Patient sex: M
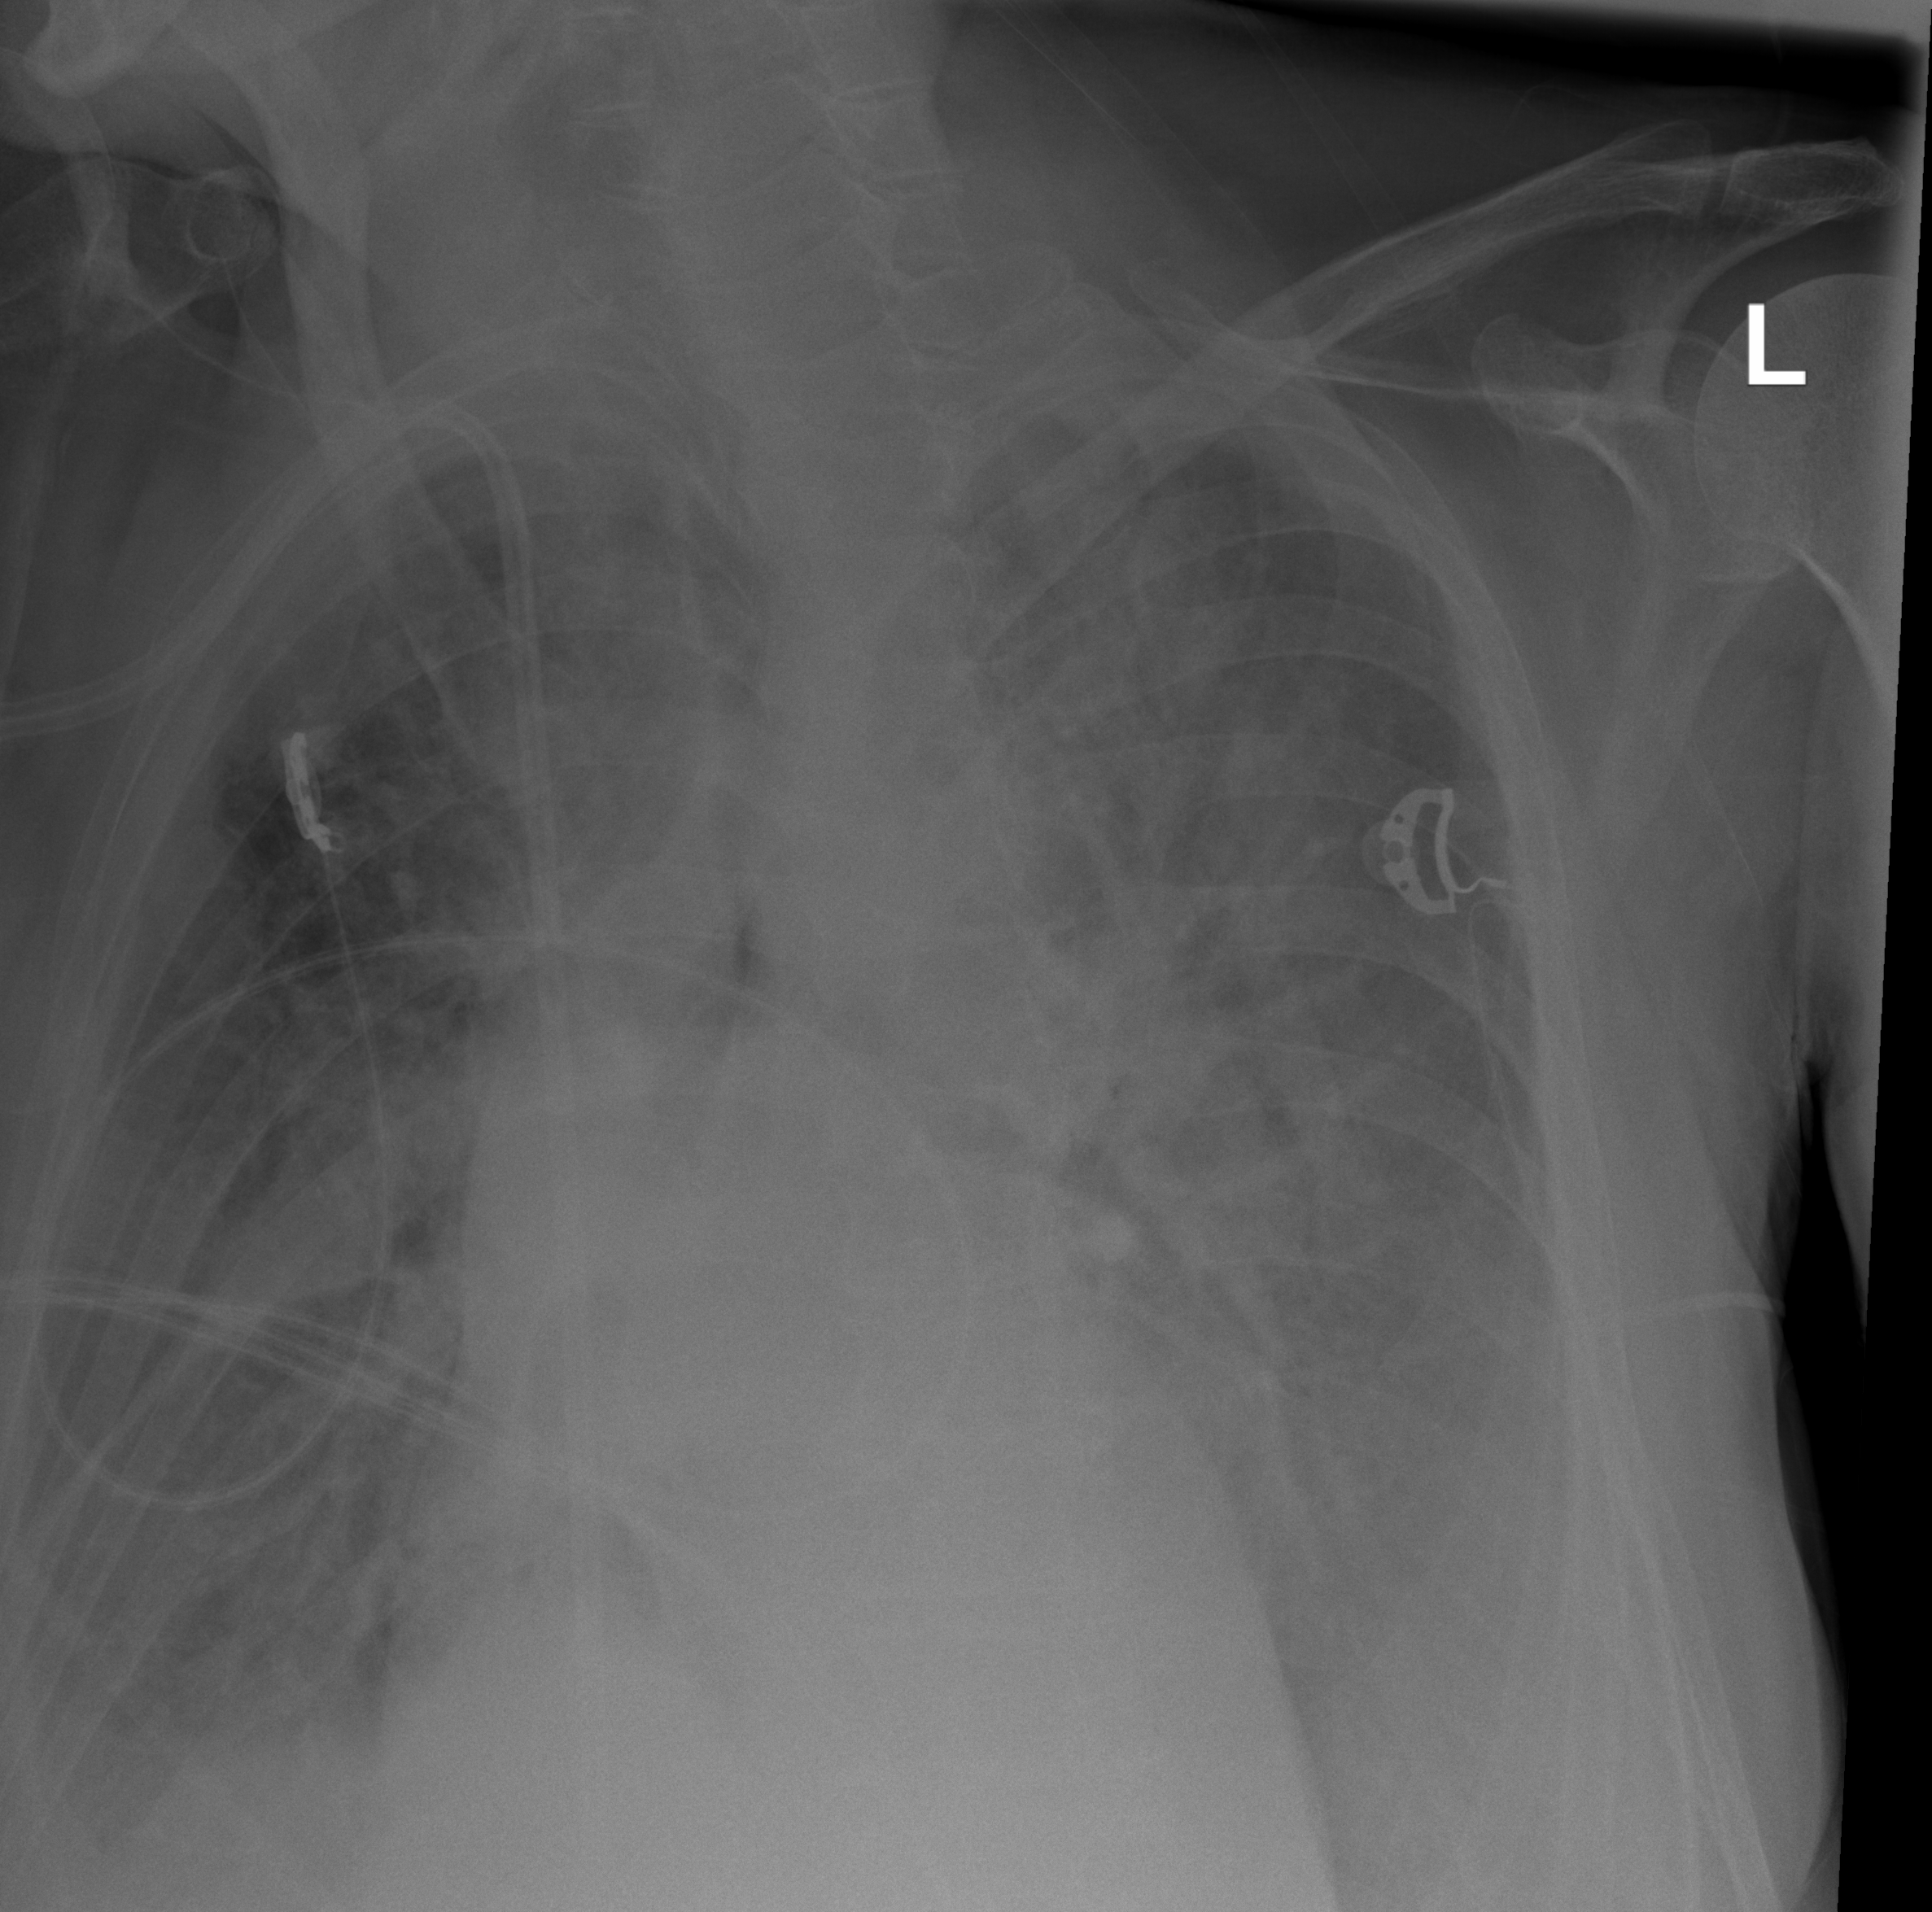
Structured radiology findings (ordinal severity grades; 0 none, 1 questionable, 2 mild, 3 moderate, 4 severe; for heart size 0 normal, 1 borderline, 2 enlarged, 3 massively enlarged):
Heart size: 0
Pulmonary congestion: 2
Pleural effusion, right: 2
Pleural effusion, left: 3
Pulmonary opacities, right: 2
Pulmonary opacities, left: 3
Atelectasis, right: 2
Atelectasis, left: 2